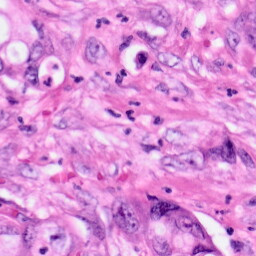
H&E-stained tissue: Pancreatic